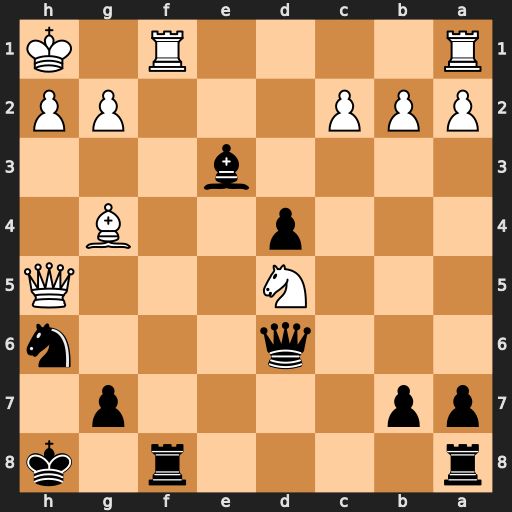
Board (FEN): r4r1k/pp4p1/3q3n/3N3Q/3p2B1/4b3/PPP3PP/R4R1K
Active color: b
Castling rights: -
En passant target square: -
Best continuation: g6 Qh4 Qxd5